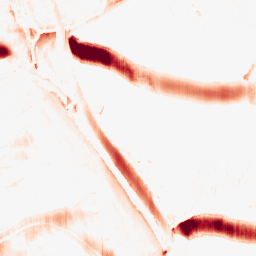
Category: morphological
Decomposition family: morphological_ellipse
Decomposition parameters: operation: opening
width: 30
height: 5
Upsampling method: quadratic
Upsampling parameters: scale: 4
Upsampling scale: 4